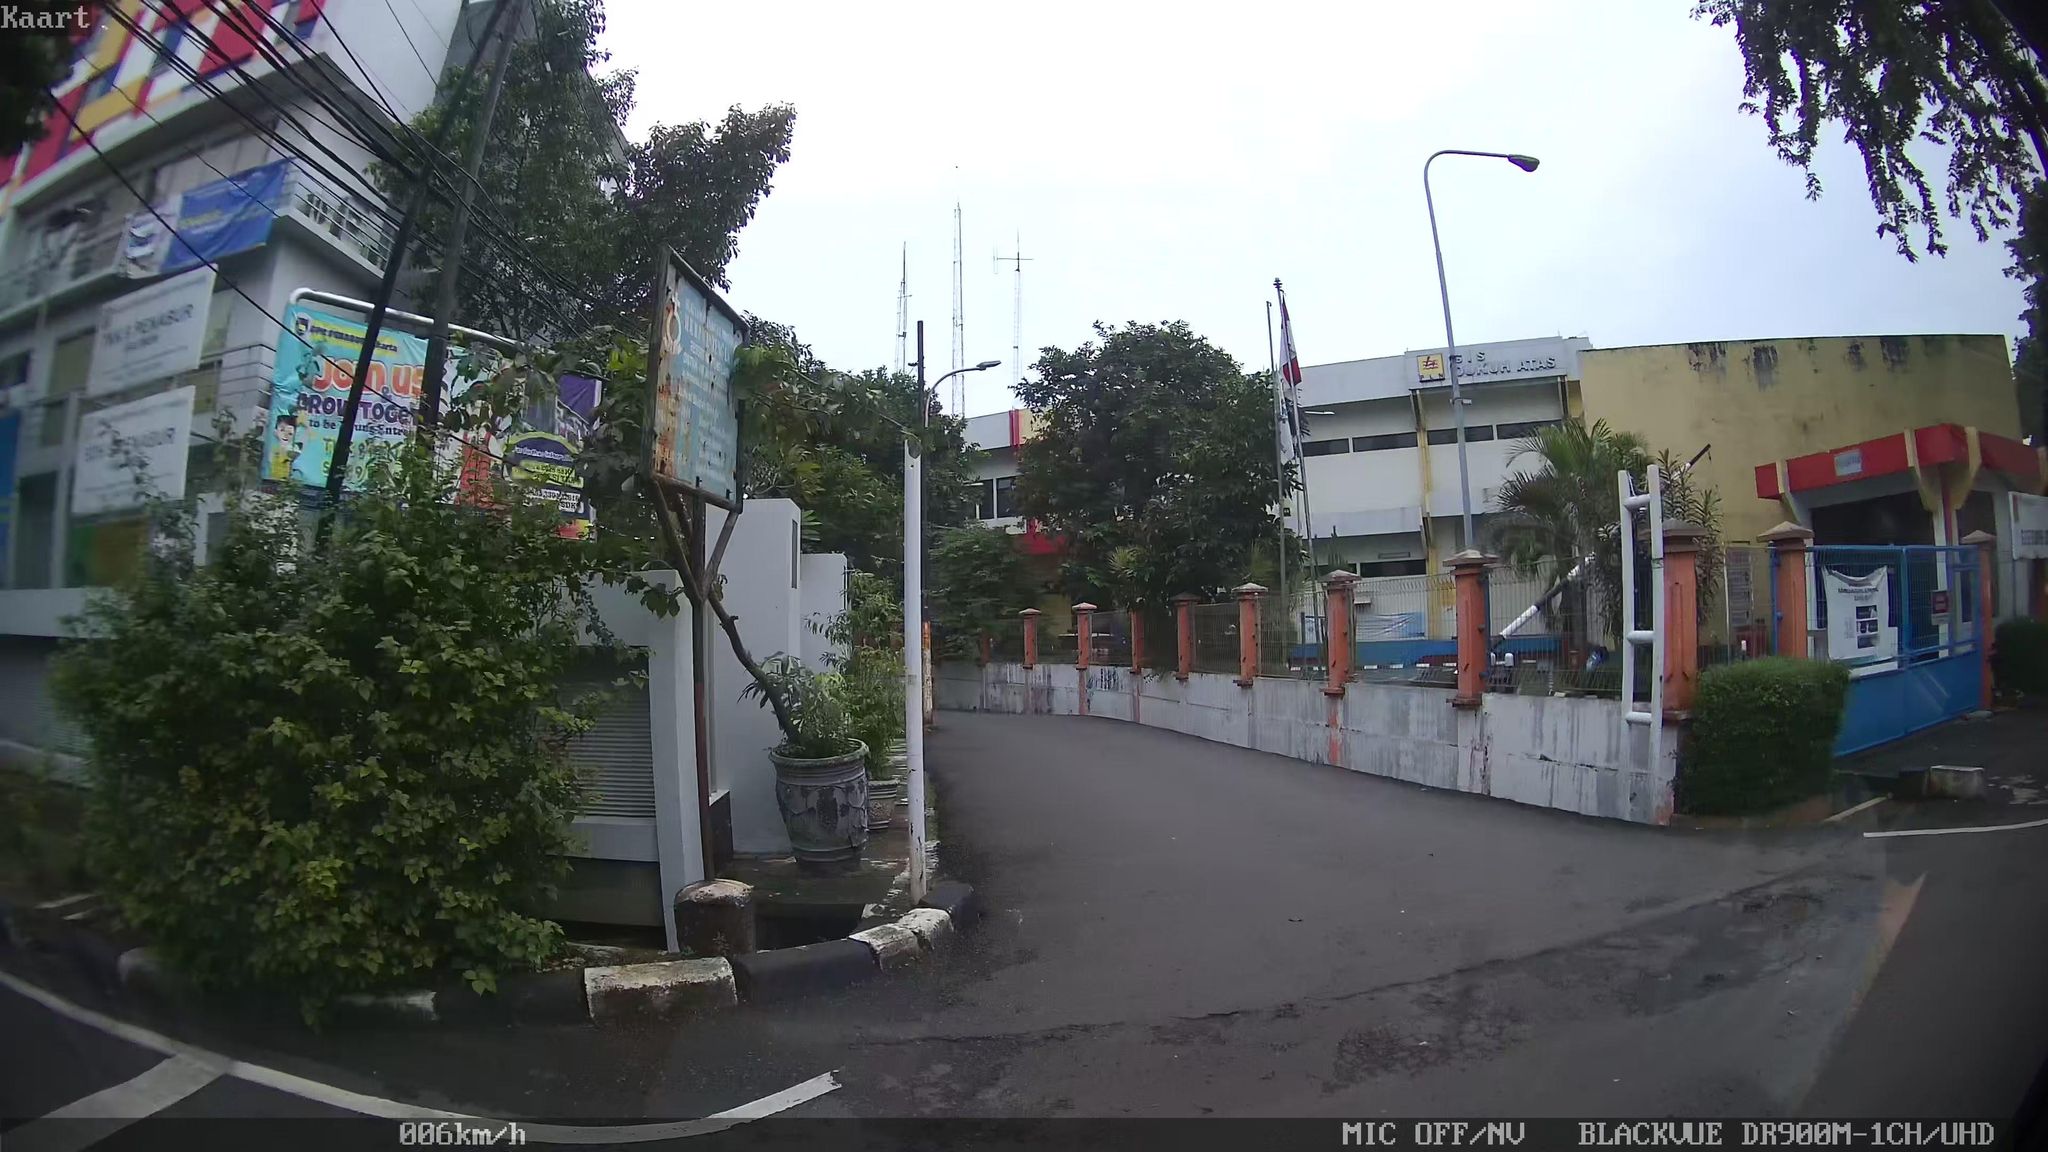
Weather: clear
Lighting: day
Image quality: good
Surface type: driving surface
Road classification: tertiary
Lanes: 2
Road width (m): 10
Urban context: urban centre
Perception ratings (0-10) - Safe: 4.89, Lively: 4.61, Beautiful: 4.52, Boring: 2, Depressing: 6.03, Wealthy: 1.84